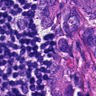
Metastatic tissue present: yes